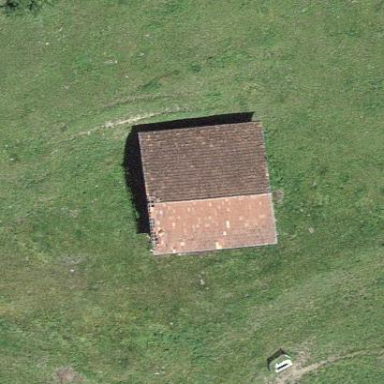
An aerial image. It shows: Cabin is depicted in the image.